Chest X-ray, PA view. Patient: 40 years old, sex M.
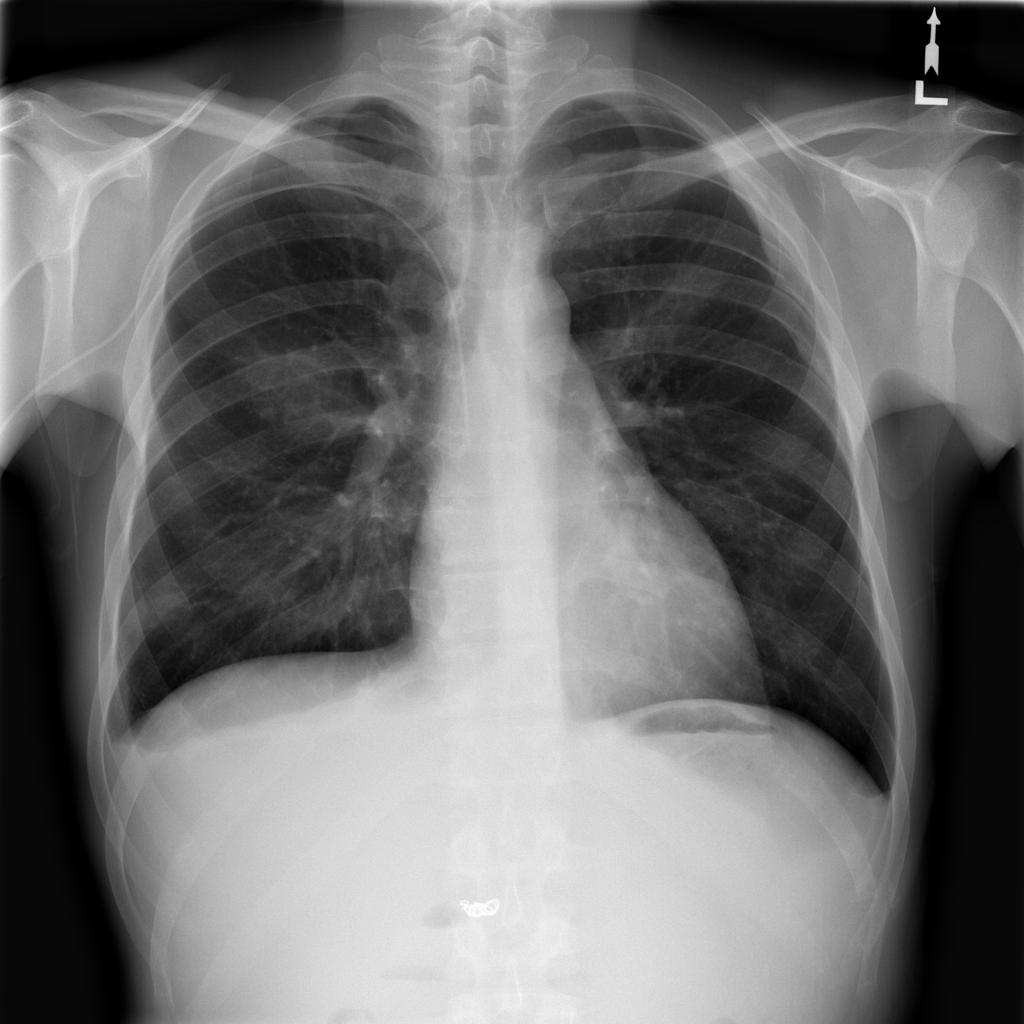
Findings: Mass